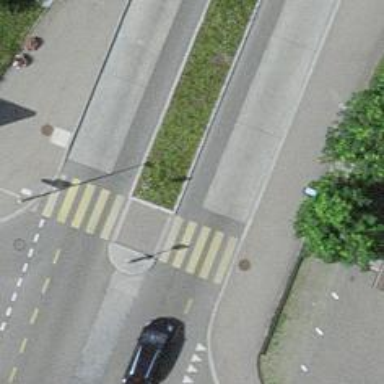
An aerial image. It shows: Bus stop equipped with public transport stop position.